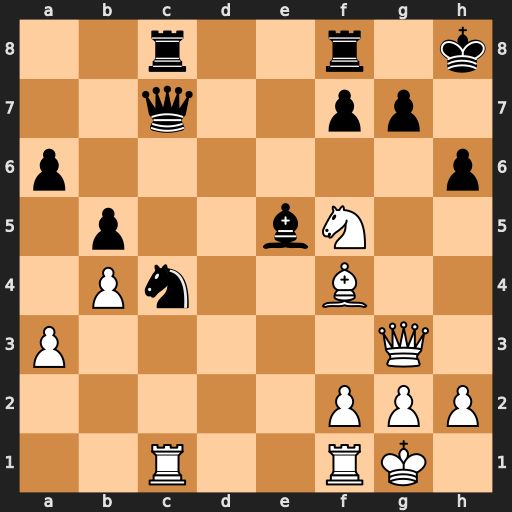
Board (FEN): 2r2r1k/2q2pp1/p6p/1p2bN2/1Pn2B2/P5Q1/5PPP/2R2RK1
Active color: w
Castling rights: -
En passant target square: -
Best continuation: Rxc4 bxc4 Bxe5 Qxe5 Qxe5